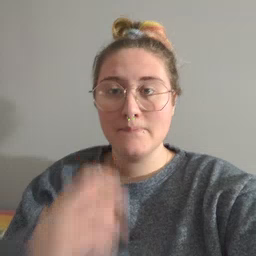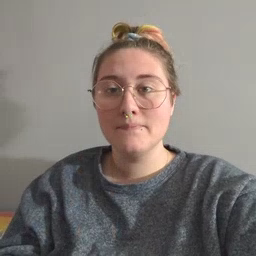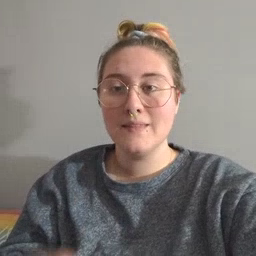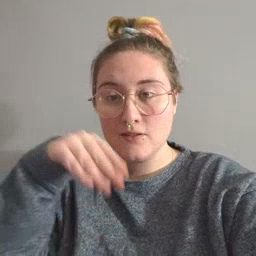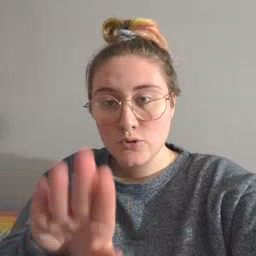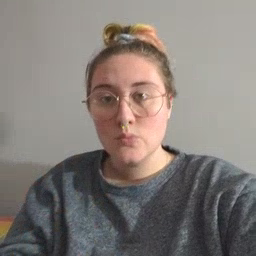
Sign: into